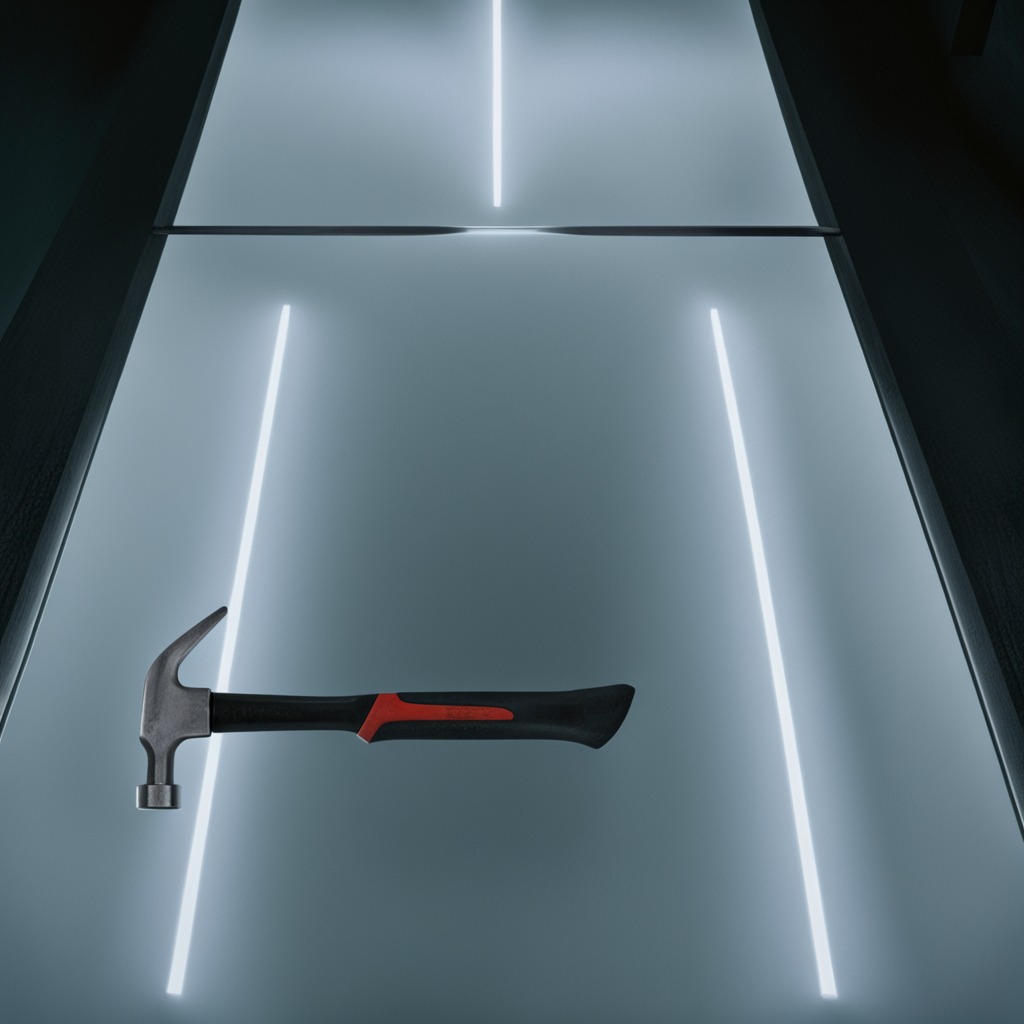
A hammer is lying on the table.